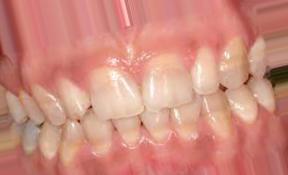
Condition: Tooth Discoloration